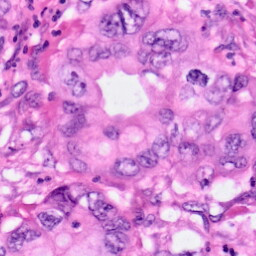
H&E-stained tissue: Pancreatic